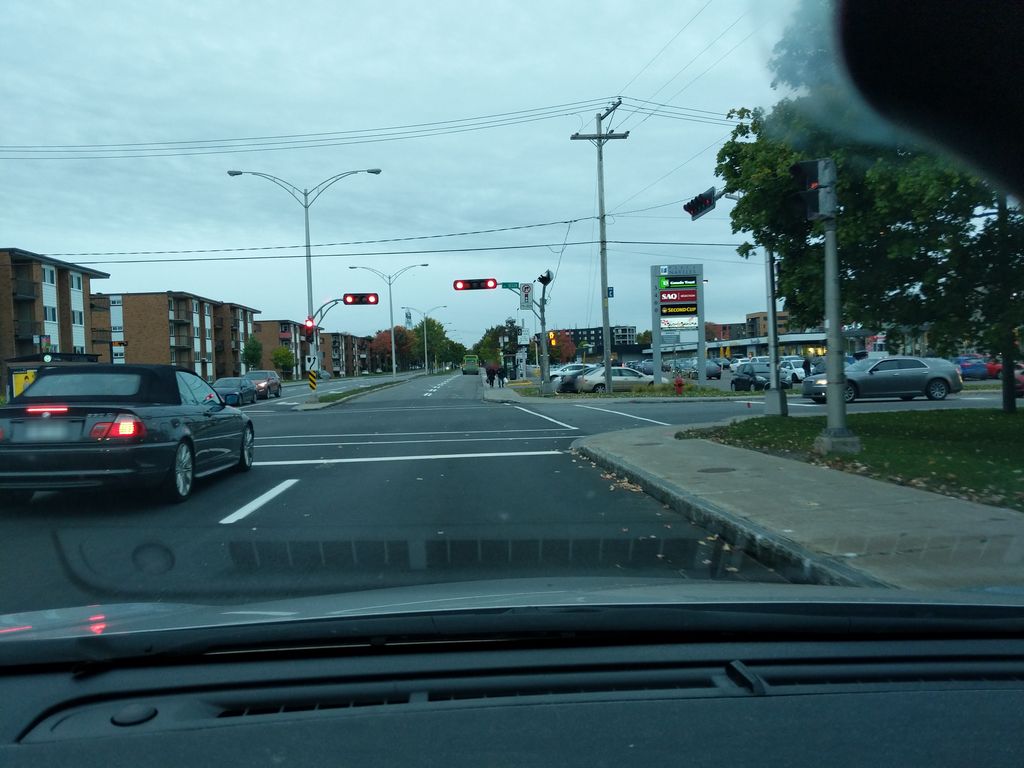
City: quebec_city